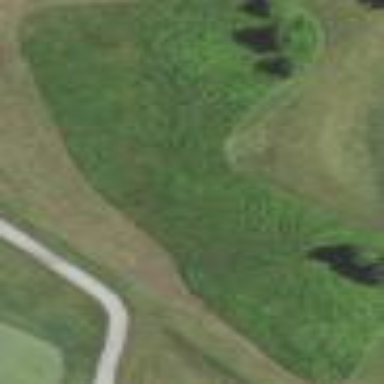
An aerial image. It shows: Rough area in golf course.